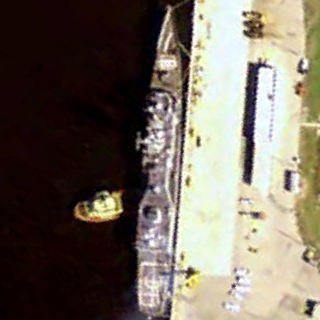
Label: cruiser